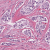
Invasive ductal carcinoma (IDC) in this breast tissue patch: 1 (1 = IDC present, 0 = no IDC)